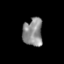
Tissue: prostate
Cell type: T cells
Senescence score: 0.7146
Nuclear area (px): 540
Mean DAPI intensity: 139.433